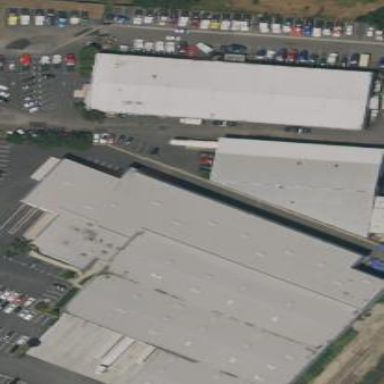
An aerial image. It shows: Industrial building.